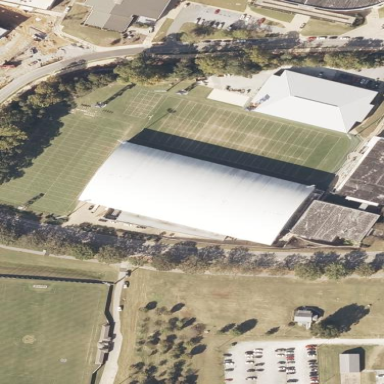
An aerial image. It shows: University building located within sports center.